Question: How can I make a browser display a "save as dialog" so the user can save the content of a string to a file on his system?
For example:
'''
var myString = "my string with some stuff";
save_to_filesystem(myString,"myString.txt");
'''
Resulting in something like this:

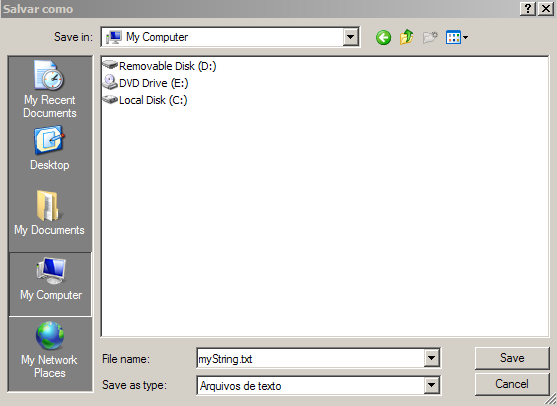
Answer: EDIT 2022: Please see other answers regarding File System API
---
In case anyone is still wondering...
I did it like this:
'''
<a href="data:application/xml;charset=utf-8,your code here" download="filename.html">Save</a>
'''
can't remember my source but it uses the following techniques
eatures:
1. html5 download attribute
2. data URI's
Found the reference:
<URL>
---
EDIT:
As you can gather from the comments, this does work in
1. Internet Explorer (however works in Edge v13 and later)
2. Opera Mini
<URL>